Interaction volume radius: 5 \u00c5
Interaction volume height: 25 \u00c5
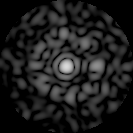
Disorder parameter: 0.8595